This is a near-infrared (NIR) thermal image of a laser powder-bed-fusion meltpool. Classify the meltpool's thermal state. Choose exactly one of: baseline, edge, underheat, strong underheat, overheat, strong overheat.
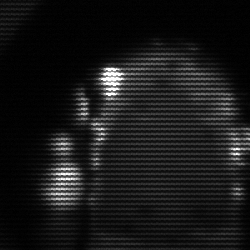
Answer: baseline